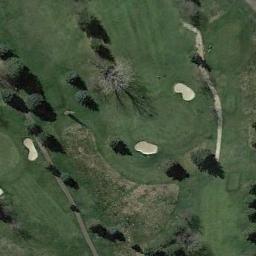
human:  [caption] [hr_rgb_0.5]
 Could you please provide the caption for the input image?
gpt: There are many trees near the golf course .

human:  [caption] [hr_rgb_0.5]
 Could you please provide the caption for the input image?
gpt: The golf course has some fairways, Two roads, Some barrier trees and three sandpits .

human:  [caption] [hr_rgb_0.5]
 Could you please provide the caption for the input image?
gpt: The picture shows a road with a nearly 180-degree turn .

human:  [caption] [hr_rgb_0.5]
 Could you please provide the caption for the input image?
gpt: There are a few bunkers and a few paths on the large green lawn on the golf course and many trees .

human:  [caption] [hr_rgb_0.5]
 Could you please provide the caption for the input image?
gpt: There are three bunkers on the golf course .